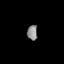
Tissue: lung
Cell type: T cells
Senescence score: 0.2417
Nuclear area (px): 155
Mean DAPI intensity: 134.871